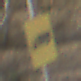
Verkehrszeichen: KFZZulaessigeGesamtmasse3Komma5TOhnePfeilsymbol
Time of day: MorningAfternoon
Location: Outdoor (Nature)
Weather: Clear
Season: Winter
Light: Natural